Aerial crown-view tile of a tropical tree (Barro Colorado Island, Panama), acquired 20241216:
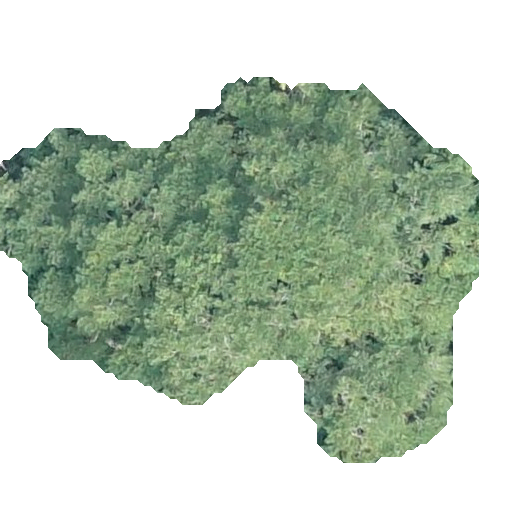
Species: Jacaranda copaia
GBIF accepted scientific name: Jacaranda copaia
Crown area: 182.503 m²